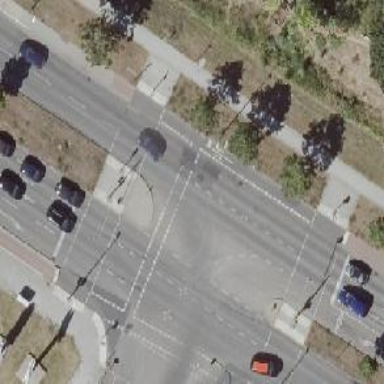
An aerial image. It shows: Residential road with asphalt surface. It has separate lane for cyclists on the left and sidewalks on both sides.